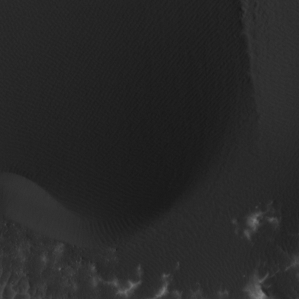
Label: non_frost